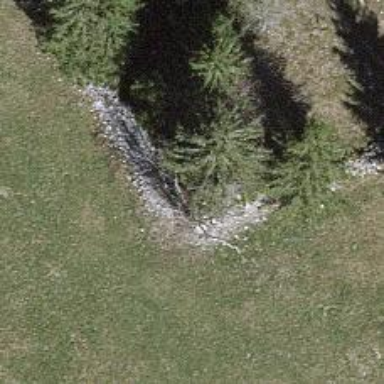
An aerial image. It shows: Dry stone wall barrier.